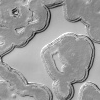
Atmospheric dust classification: not_dusty